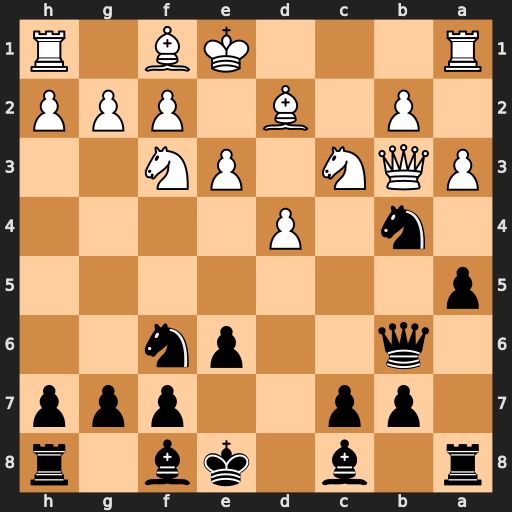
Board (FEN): r1b1kb1r/1pp2ppp/1q2pn2/p7/1n1P4/PQN1PN2/1P1B1PPP/R3KB1R
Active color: b
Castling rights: KQkq
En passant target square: -
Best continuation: Nd3+ Bxd3 Qxb3